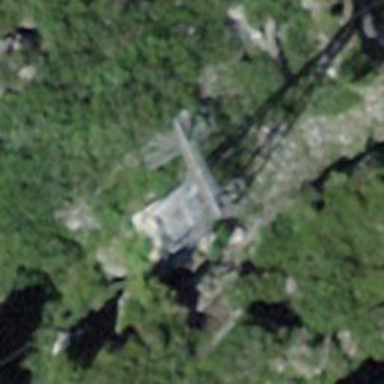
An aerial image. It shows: Pylon used for aerialway.